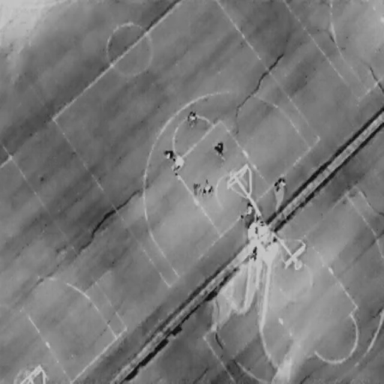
There are eight People in the infrared image.